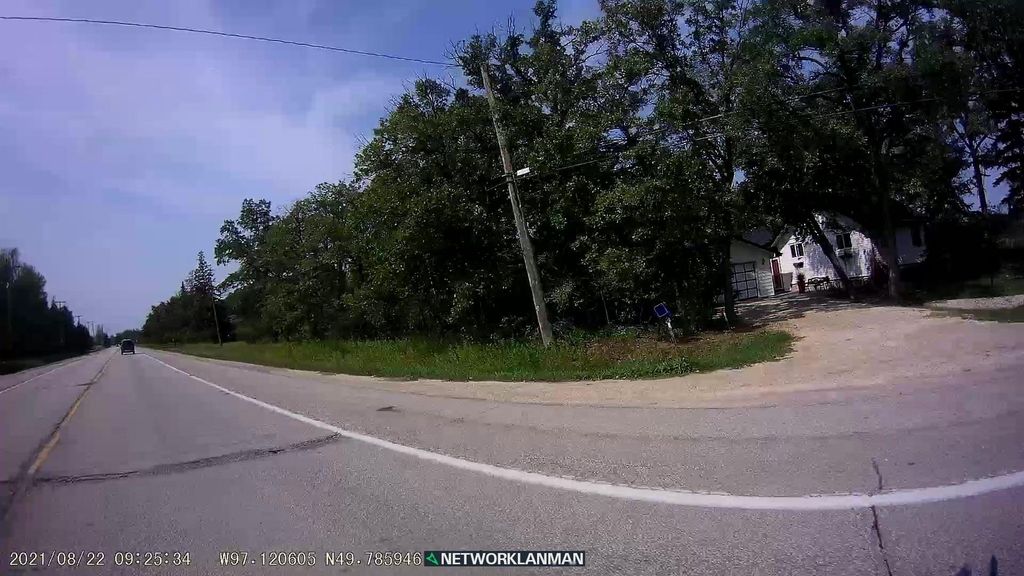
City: winnipeg